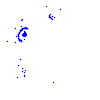
Particle: electron